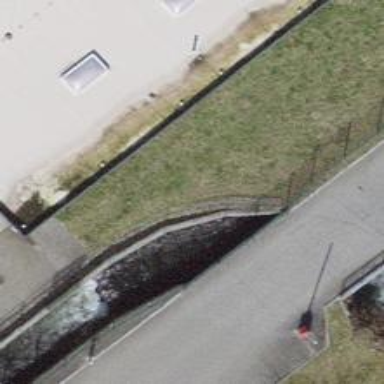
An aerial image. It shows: Tunnel passing under canal.